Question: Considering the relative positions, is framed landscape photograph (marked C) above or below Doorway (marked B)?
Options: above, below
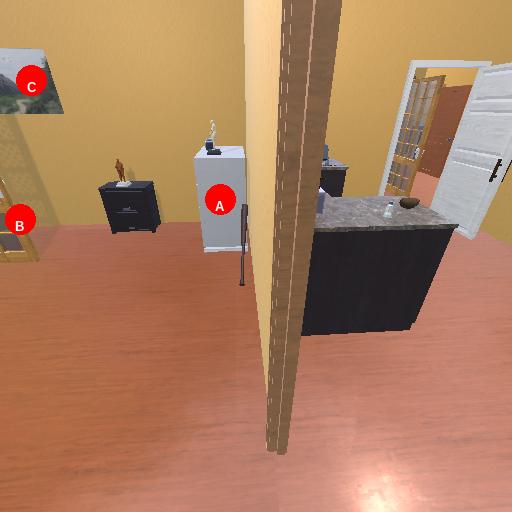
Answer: above